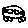
Label: car